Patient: sex F, age 33
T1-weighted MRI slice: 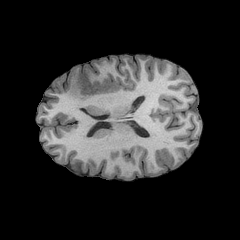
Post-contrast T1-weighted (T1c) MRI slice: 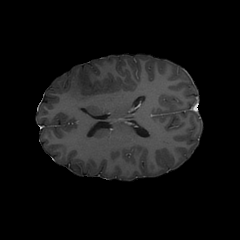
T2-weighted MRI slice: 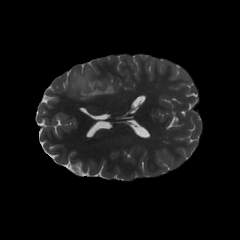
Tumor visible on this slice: yes
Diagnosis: Astrocytoma, IDH-mutant
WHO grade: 2